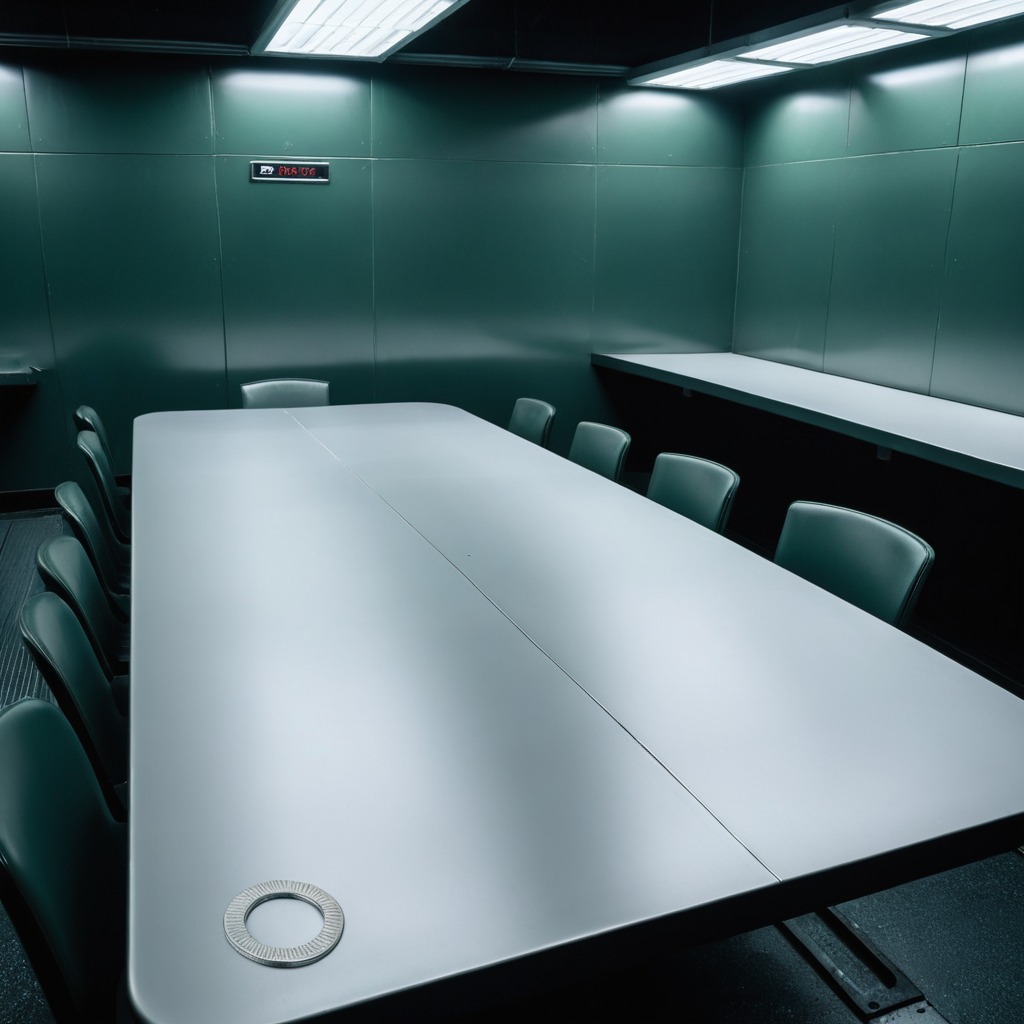
A flat metal washer lying on the table in a railway signal maintenance room lit by harsh overhead fluorescents.